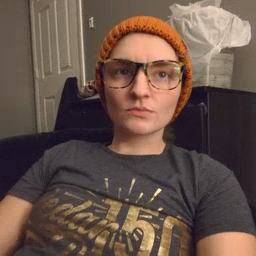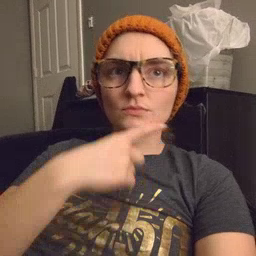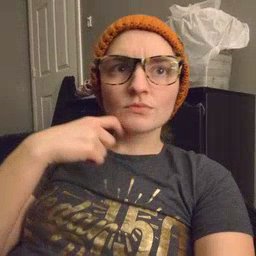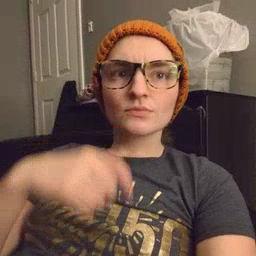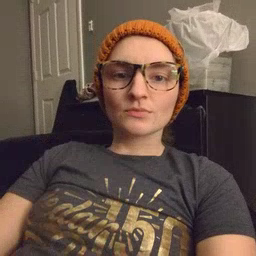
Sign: cereal